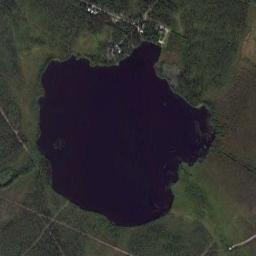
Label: lake